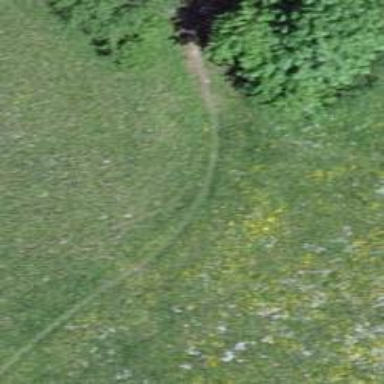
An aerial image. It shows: Grass track with grade 5 tracktype.